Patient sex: M
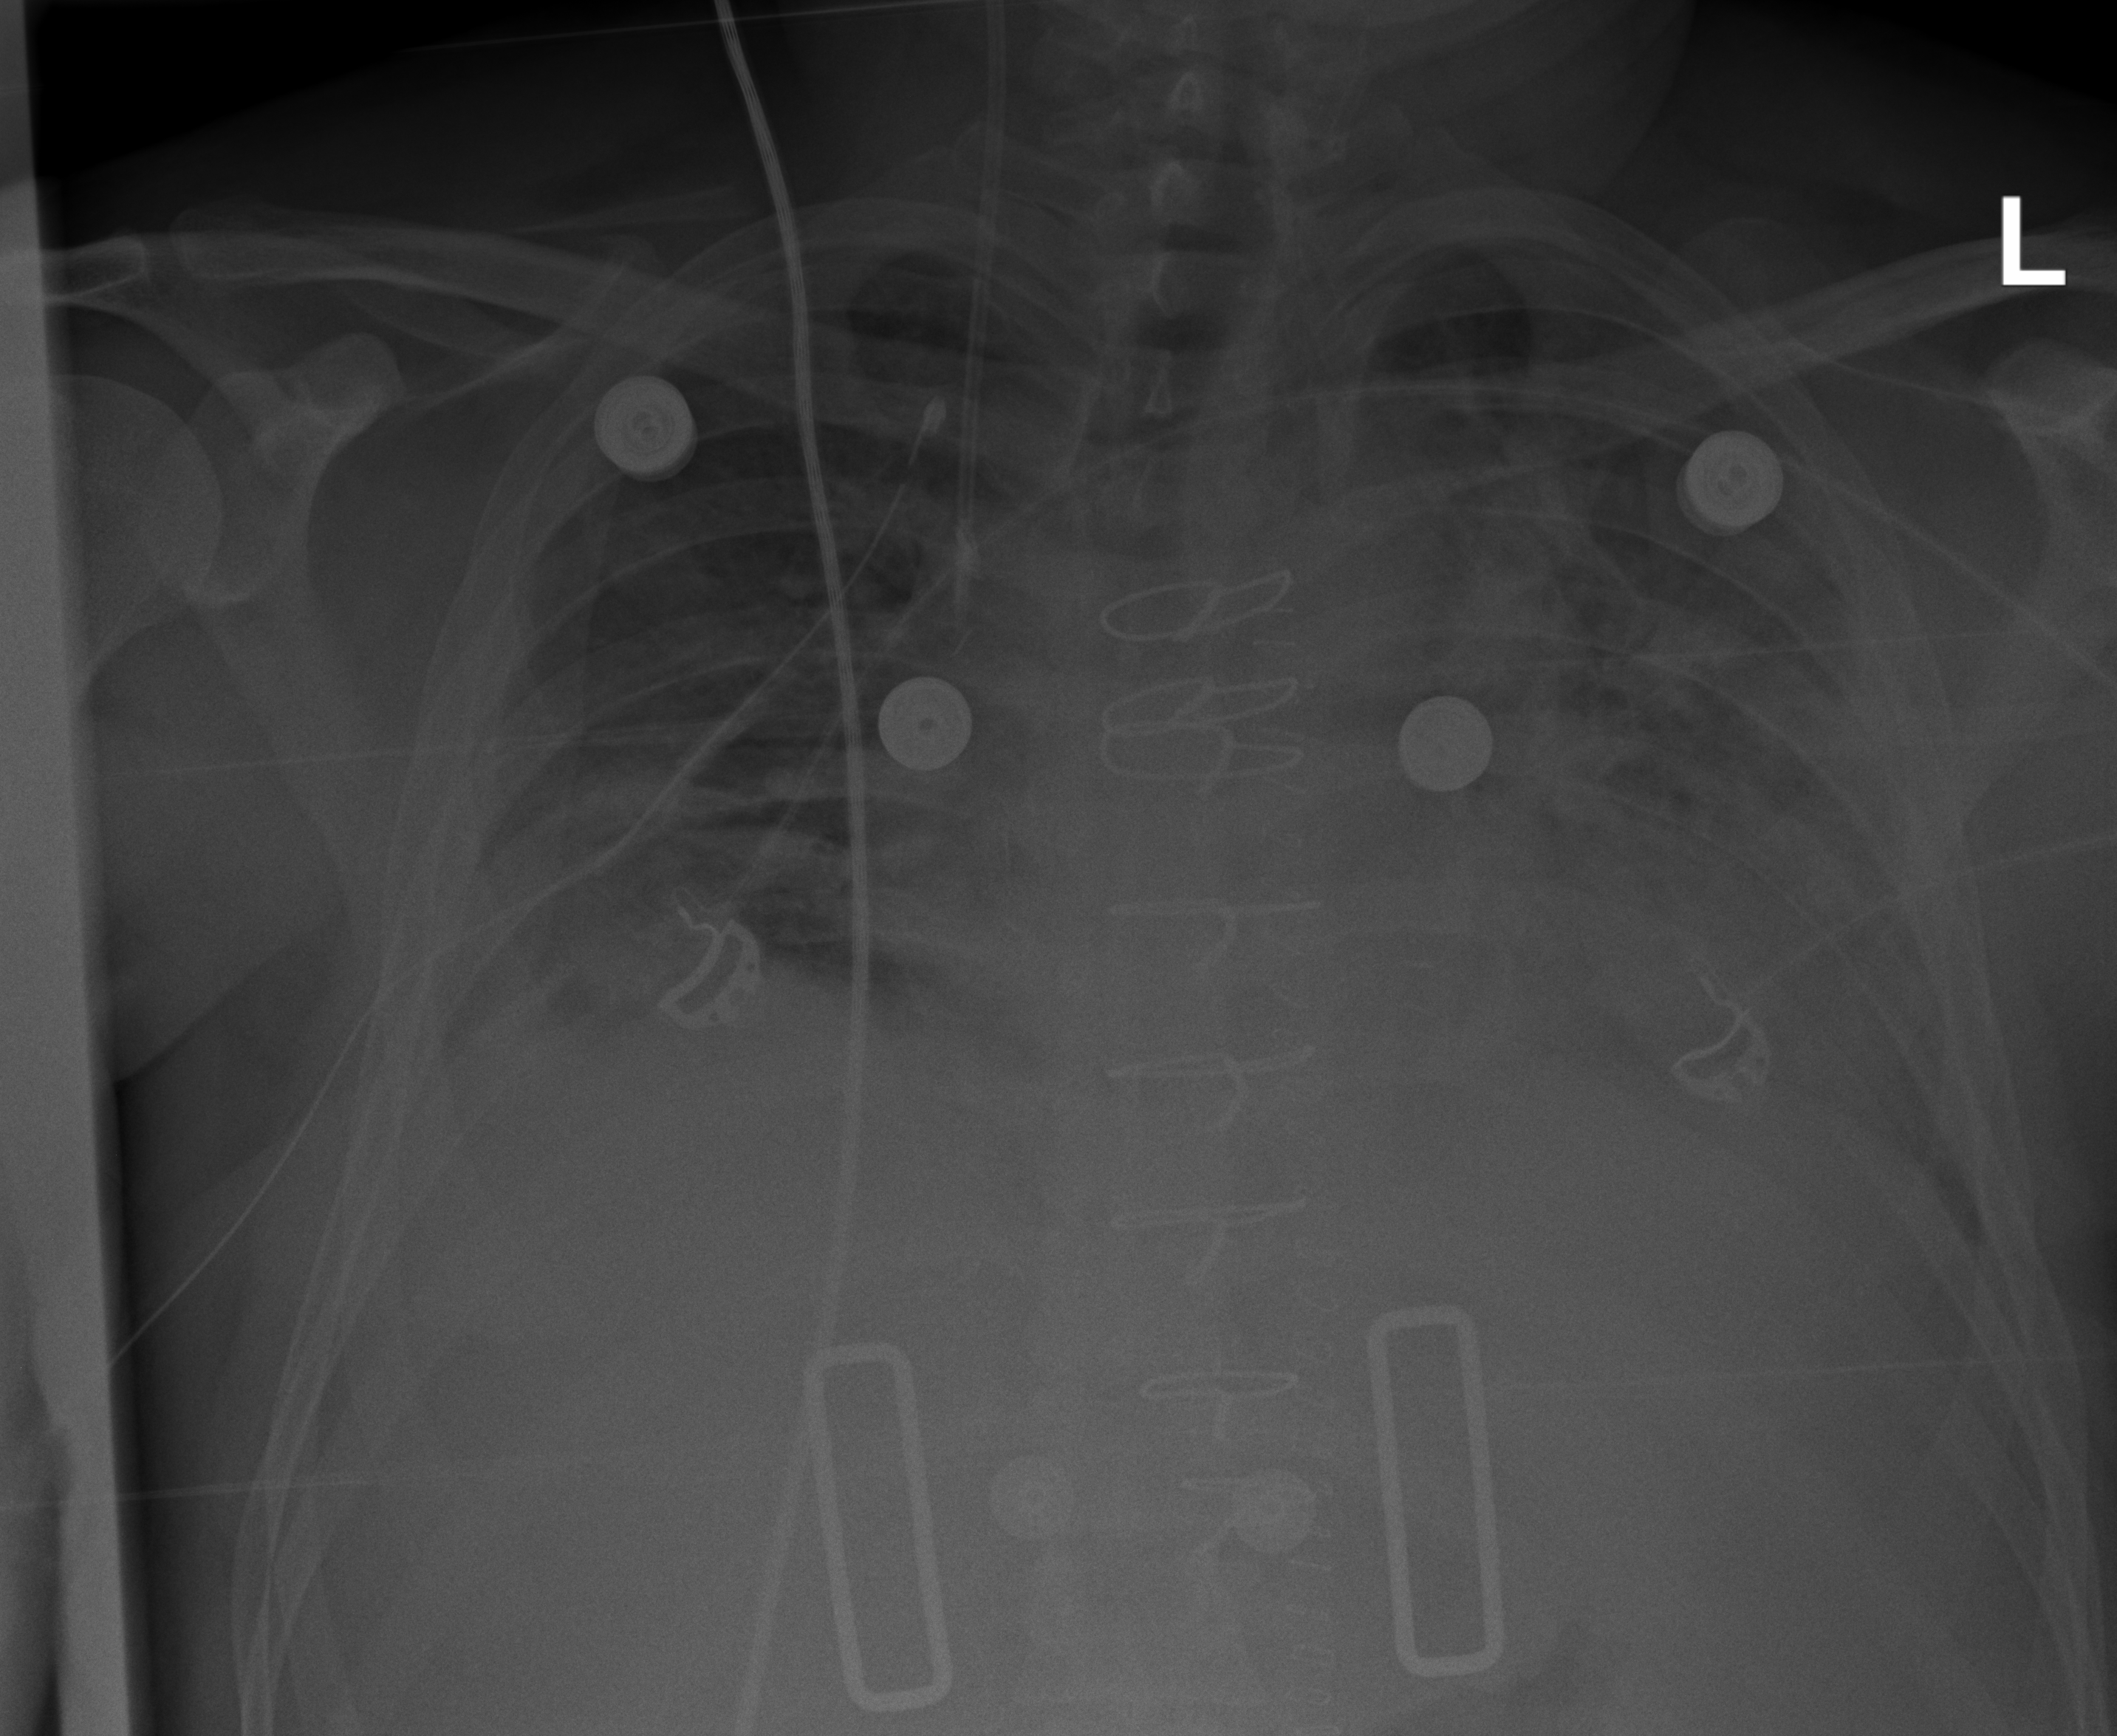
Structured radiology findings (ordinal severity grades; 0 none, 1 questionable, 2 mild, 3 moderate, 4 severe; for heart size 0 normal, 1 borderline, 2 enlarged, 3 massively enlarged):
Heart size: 2
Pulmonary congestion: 2
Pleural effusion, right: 2
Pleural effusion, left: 3
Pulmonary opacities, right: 2
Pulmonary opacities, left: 2
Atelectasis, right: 2
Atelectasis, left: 3